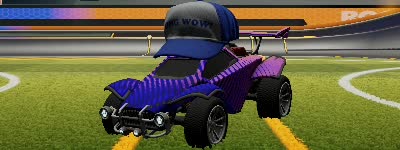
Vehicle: octane